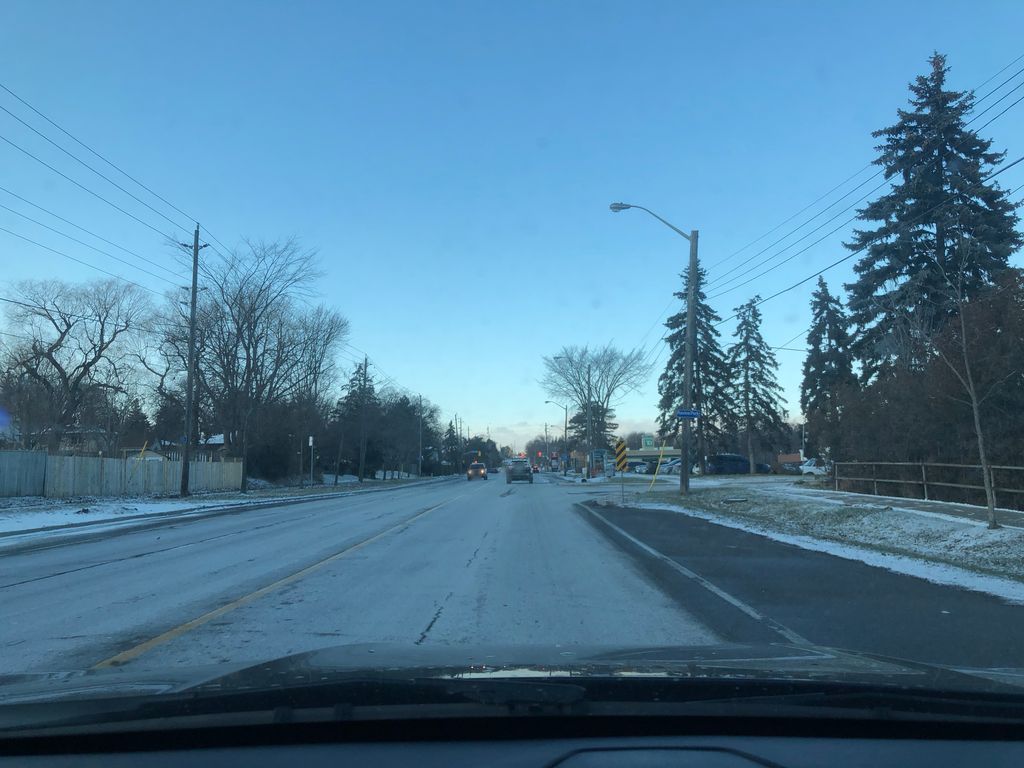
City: toronto